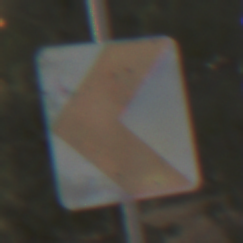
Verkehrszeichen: RichtungstafelnInKurvenKleinRechts
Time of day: SunriseSunset
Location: Outdoor (RoadRail)
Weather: PartlyCloudy
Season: NotSpecified
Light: Natural